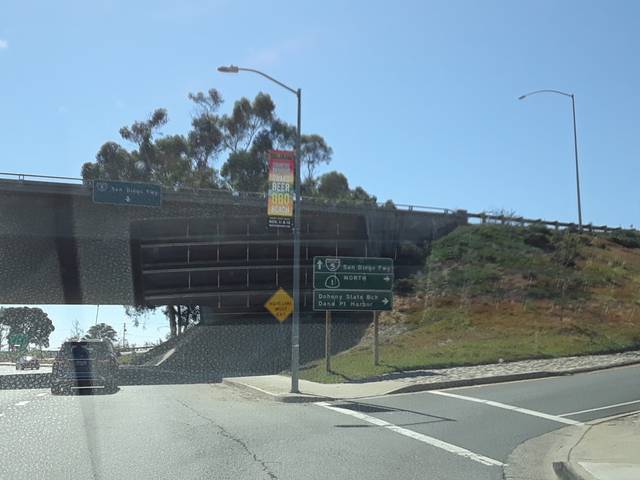
Region: United States
Coordinates: 33.465, -117.679